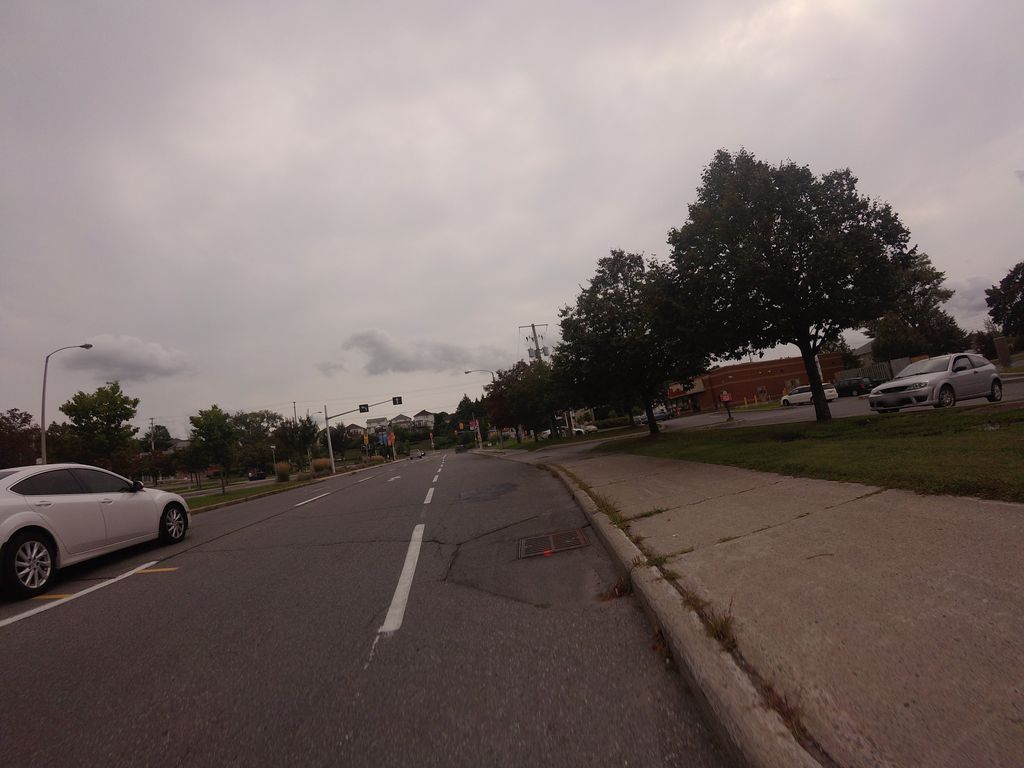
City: ottawa-gatineau